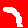
Digit: 7